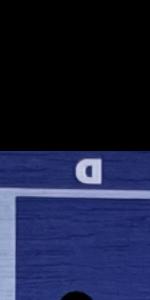
Label: Empty